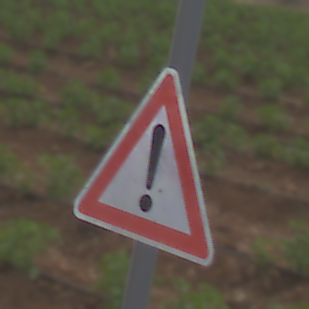
Verkehrszeichen: Gefahrenstelle
Umgebung: Outdoor, Nature
Tageszeit: Midday
Wetter: PartlyCloudy
Licht: Natural
Jahreszeit: NotSpecified
Kontrast: LowContrast